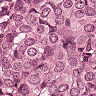
Metastatic tissue present: yes